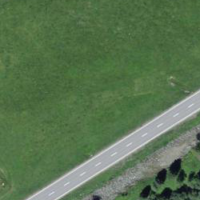
EUNIS habitat code: 26
Species observed at this site:
Erebia alberganus